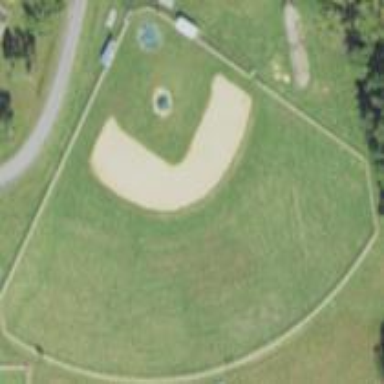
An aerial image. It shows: Baseball pitch for leisure and sports activities.